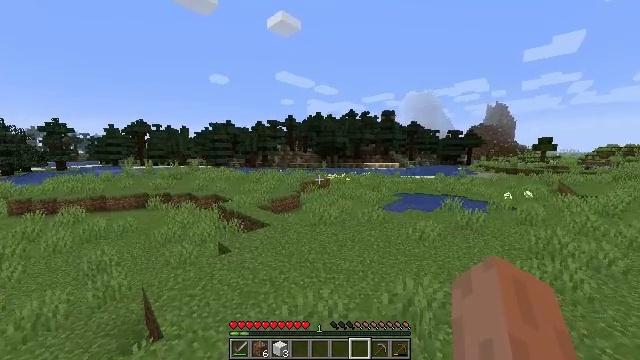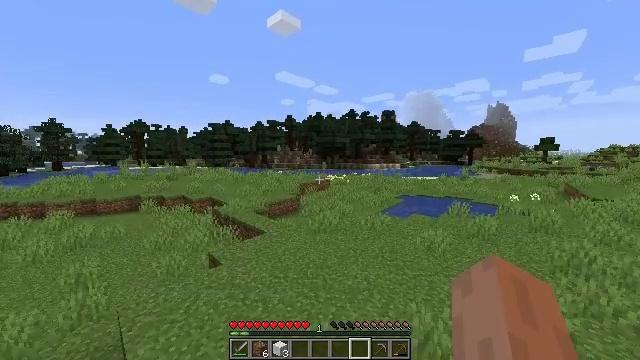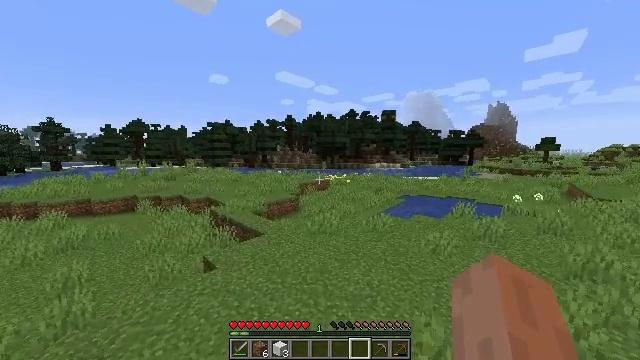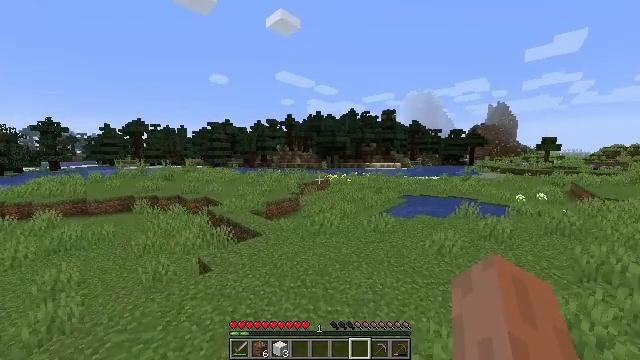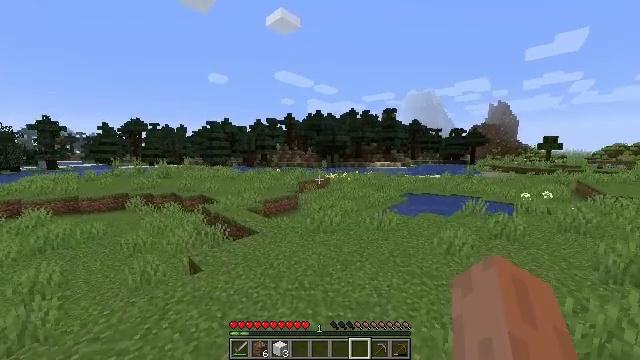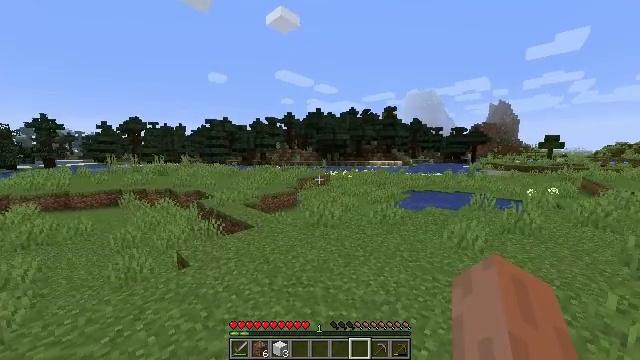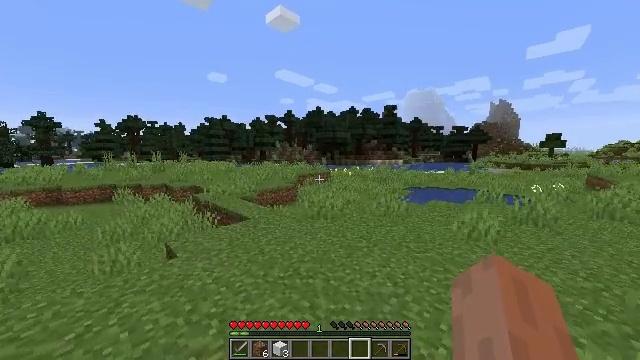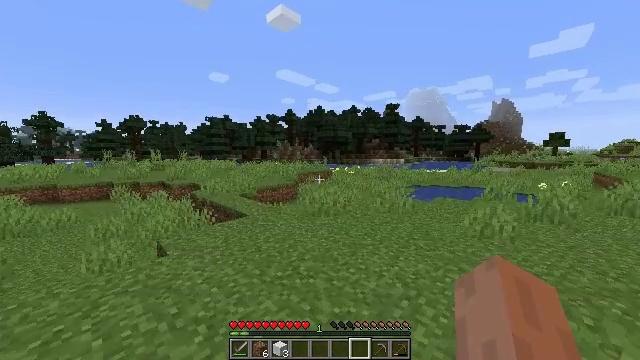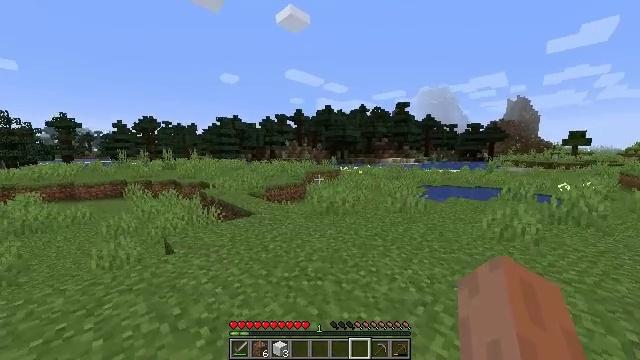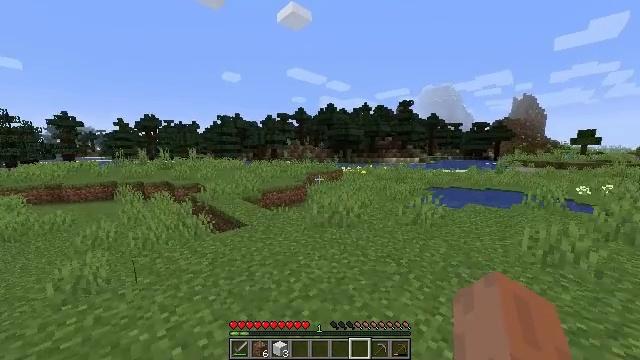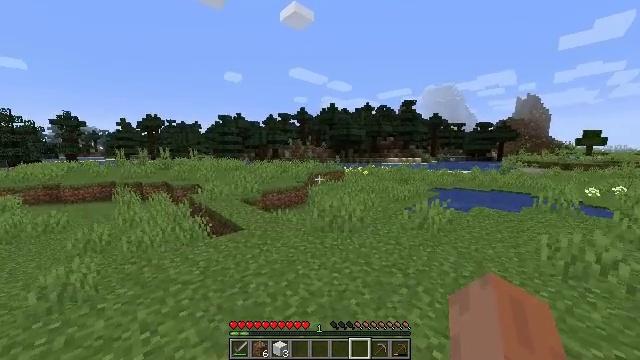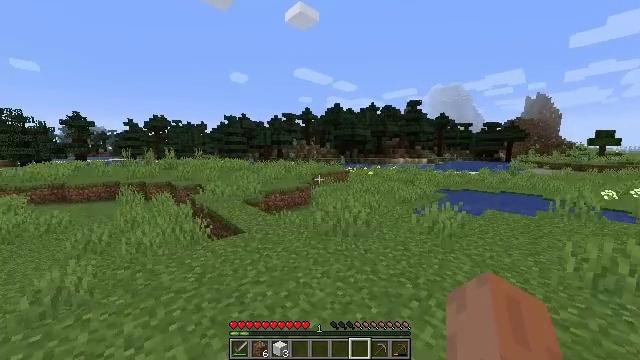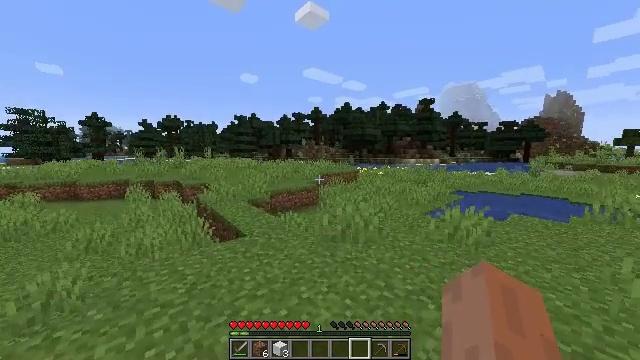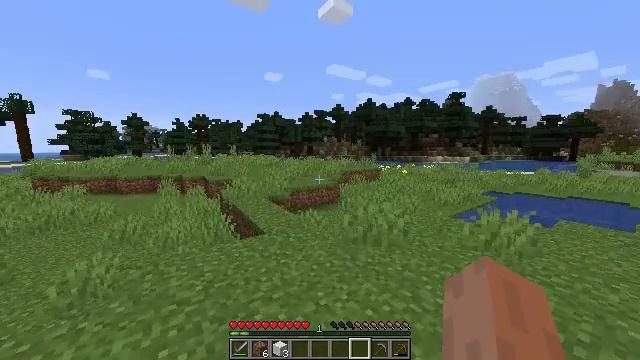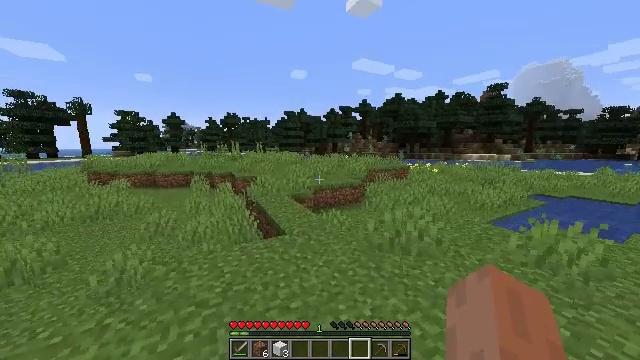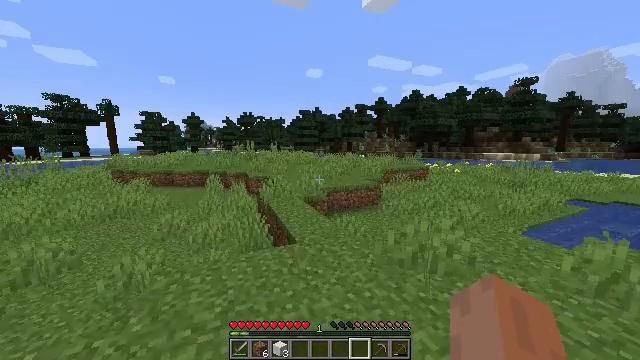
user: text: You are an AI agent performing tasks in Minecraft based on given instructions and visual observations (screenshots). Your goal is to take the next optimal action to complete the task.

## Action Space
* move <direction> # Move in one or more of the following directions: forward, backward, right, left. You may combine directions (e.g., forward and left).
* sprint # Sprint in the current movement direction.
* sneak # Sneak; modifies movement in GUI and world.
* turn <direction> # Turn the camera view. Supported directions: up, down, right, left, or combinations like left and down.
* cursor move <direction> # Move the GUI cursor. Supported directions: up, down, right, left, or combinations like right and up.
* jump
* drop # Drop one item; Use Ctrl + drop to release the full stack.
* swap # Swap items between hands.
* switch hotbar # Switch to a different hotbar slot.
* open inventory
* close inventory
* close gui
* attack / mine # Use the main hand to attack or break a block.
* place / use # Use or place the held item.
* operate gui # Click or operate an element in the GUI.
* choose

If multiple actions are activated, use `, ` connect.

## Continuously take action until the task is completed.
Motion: motion action
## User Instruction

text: Smelt a cooked mutton in the furnace.
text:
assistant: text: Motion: move forward, jump
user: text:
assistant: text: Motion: move forward
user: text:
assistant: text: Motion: move forward
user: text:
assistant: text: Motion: move forward
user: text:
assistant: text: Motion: move forward
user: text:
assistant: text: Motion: move forward
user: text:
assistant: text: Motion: move forward
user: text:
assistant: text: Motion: move forward, turn left
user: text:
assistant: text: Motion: move forward
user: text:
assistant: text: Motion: move forward
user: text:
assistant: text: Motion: move forward, turn left
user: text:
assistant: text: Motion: move forward, turn left
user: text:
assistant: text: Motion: move forward, turn left
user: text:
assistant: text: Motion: move forward, turn left
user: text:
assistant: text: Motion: move forward, turn left
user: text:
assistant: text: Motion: move forward
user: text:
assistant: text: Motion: move forward
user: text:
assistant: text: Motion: move forward
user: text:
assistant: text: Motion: move forward
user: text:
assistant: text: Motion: move forward
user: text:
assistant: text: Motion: move forward
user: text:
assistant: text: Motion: move forward
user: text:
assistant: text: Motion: move forward
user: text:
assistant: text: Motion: move forward
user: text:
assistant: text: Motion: move forward
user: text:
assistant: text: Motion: move forward
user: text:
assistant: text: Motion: move forward
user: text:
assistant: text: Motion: move forward
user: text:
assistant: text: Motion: move forward
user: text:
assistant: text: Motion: move forward